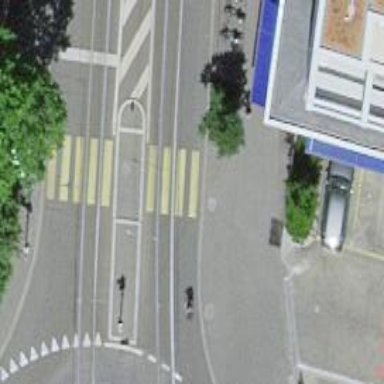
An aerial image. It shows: Tram crossing on the railway.